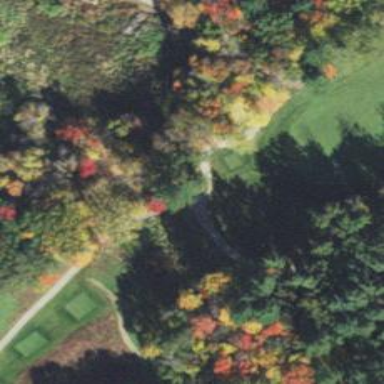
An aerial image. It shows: Pathway for golfing.